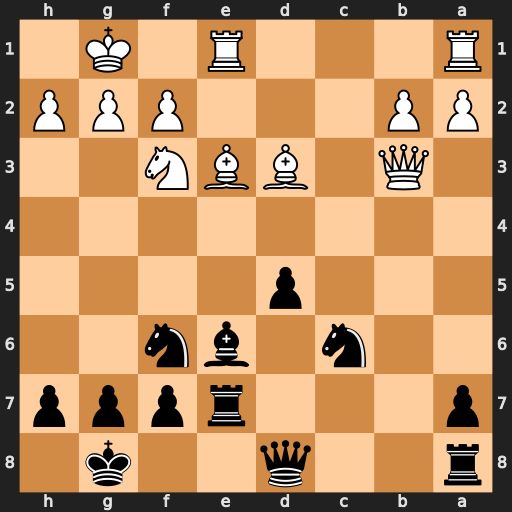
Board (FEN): r2q2k1/p3rppp/2n1bn2/3p4/8/1Q1BBN2/PP3PPP/R3R1K1
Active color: b
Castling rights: -
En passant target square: -
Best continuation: d4 Qa3 dxe3